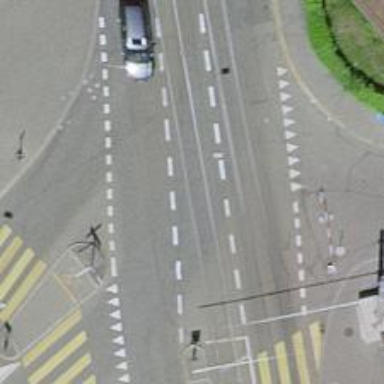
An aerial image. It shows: Tram level crossing on the railway.